Interaction volume radius: 5 \u00c5
Interaction volume height: 10 \u00c5
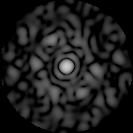
Disorder parameter: 0.802